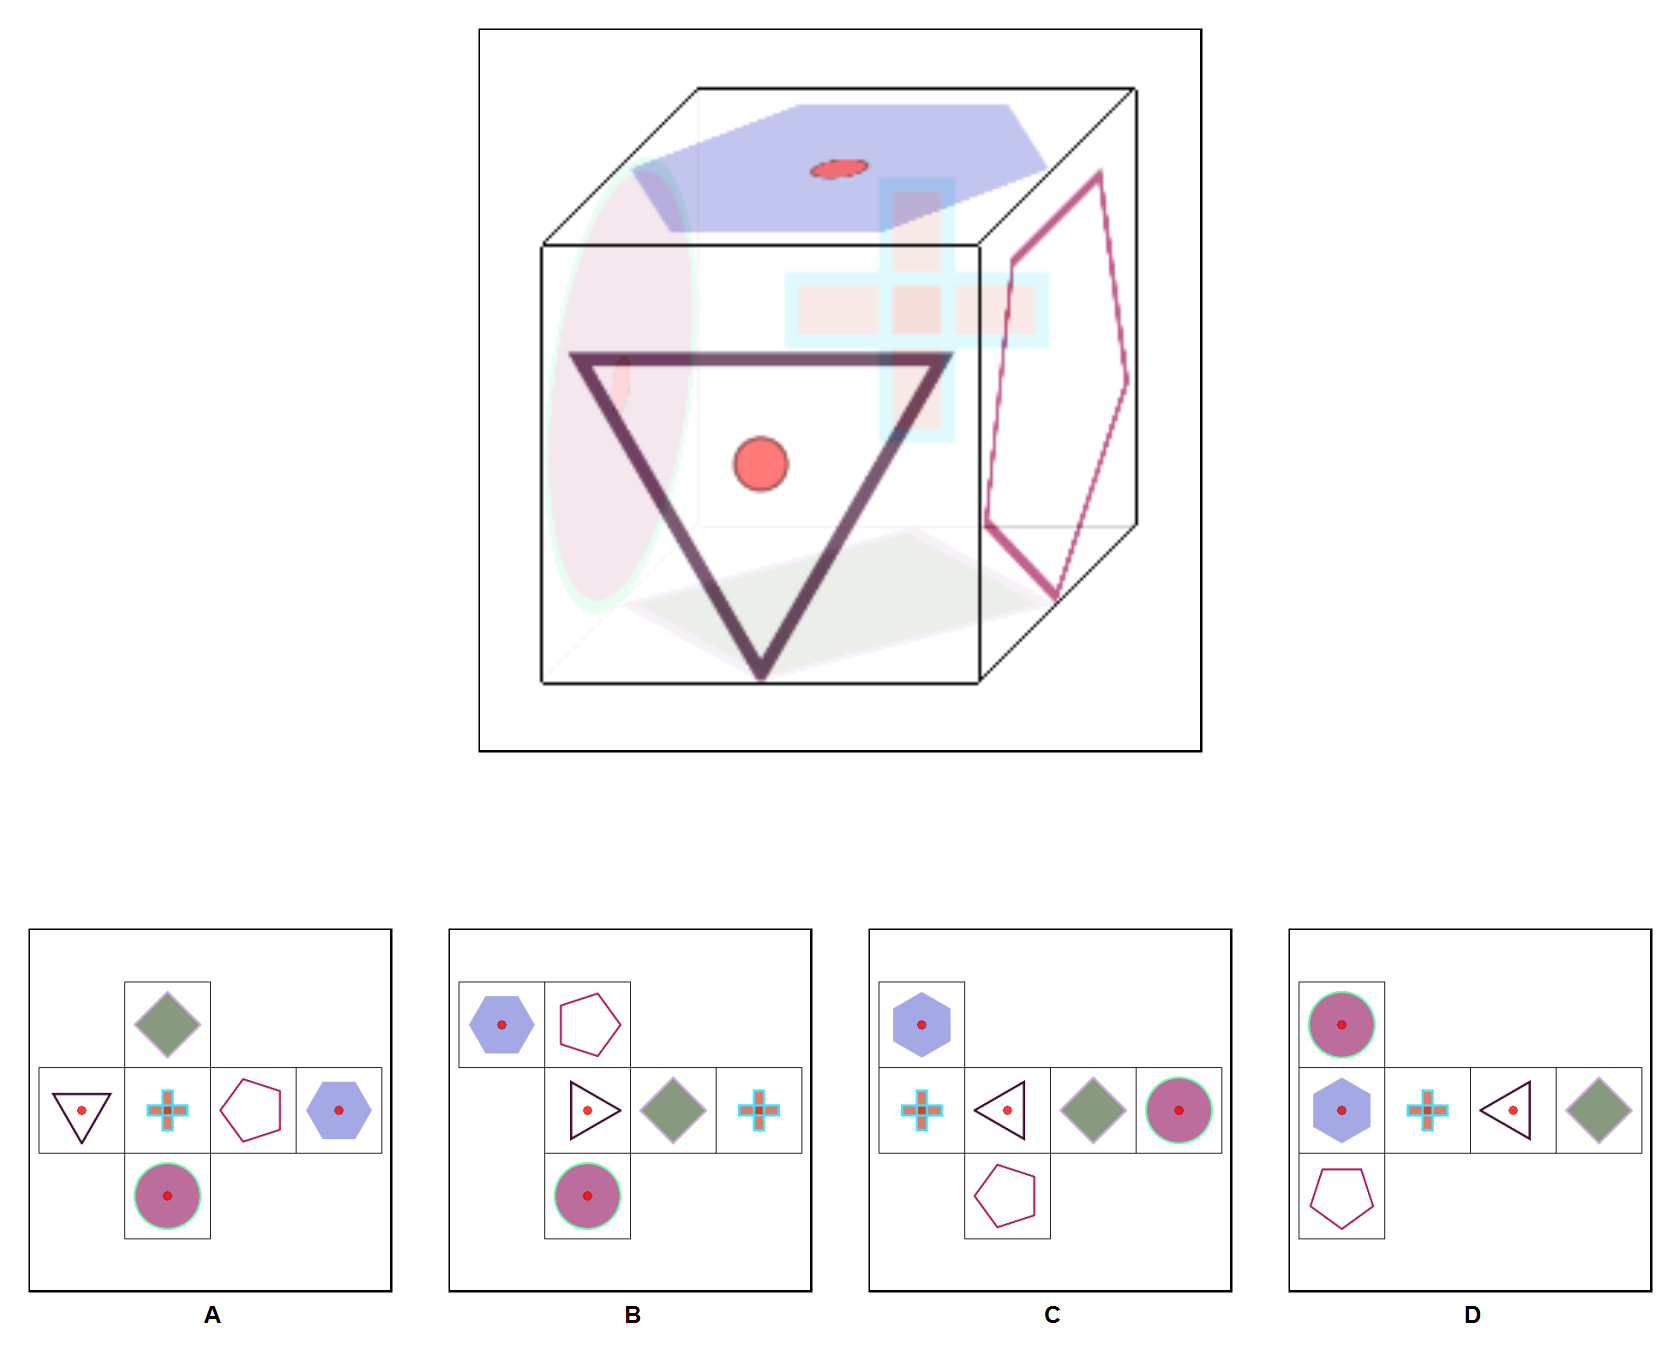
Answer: B